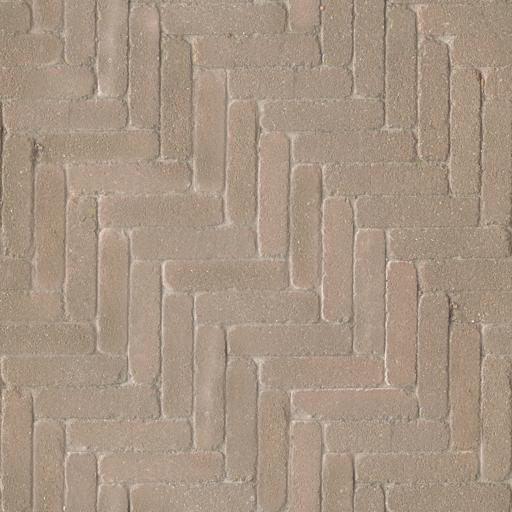
Tags: cobblestone pavement paving stones